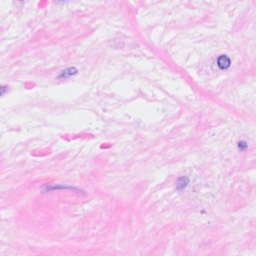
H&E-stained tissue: Breast